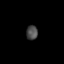
Tissue: lung
Cell type: Epithelial cells
Senescence score: 0.1186
Nuclear area (px): 161
Mean DAPI intensity: 74.261